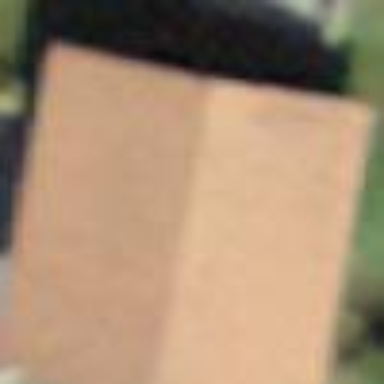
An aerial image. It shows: Garage.